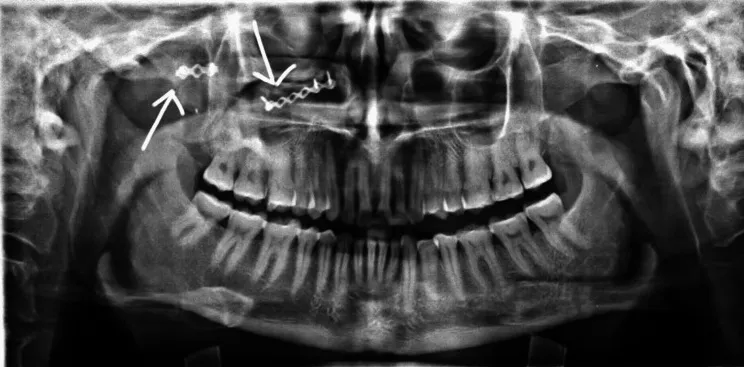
Postoperative radiograph showing fixation.
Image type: radiology (x_ray)